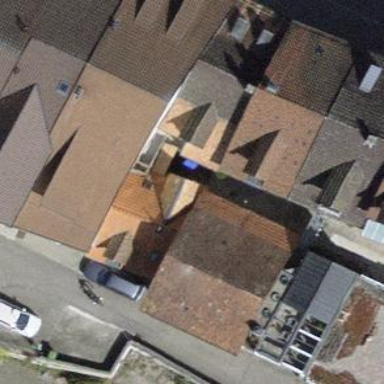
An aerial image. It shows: Building with tile roof.